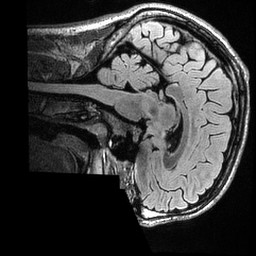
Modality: T2w
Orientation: sagittal
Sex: male
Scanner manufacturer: ge
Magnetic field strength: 3 T
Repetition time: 6 s
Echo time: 0.1287 s